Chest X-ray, PA view. Patient: 24 years old, sex M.
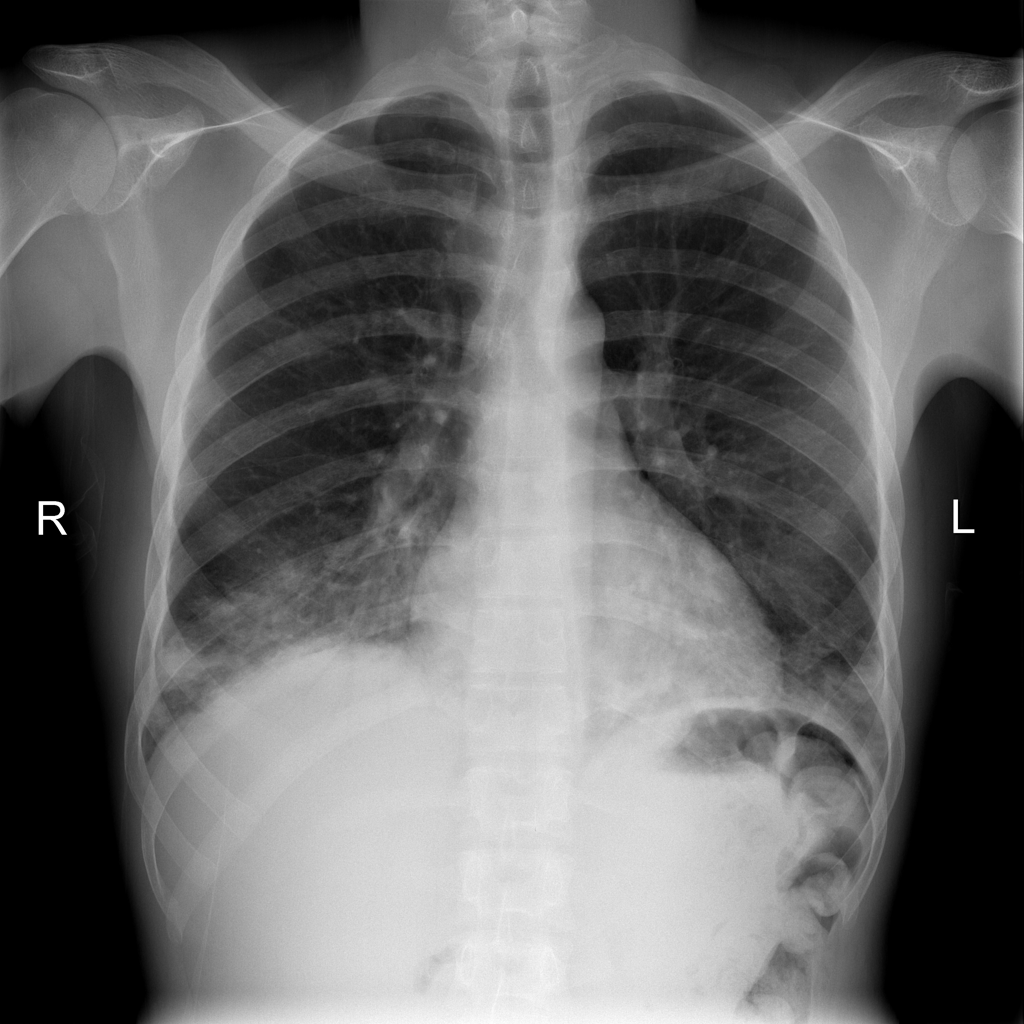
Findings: Cardiomegaly, Effusion